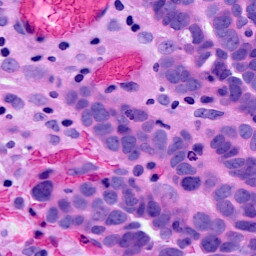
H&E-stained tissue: Ovarian